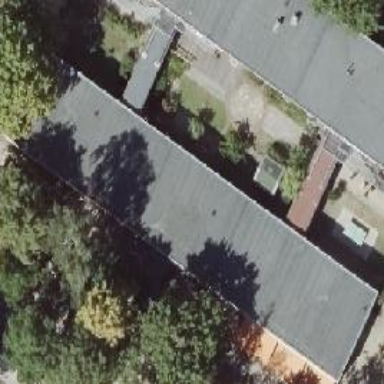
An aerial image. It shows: School building with flat roof.